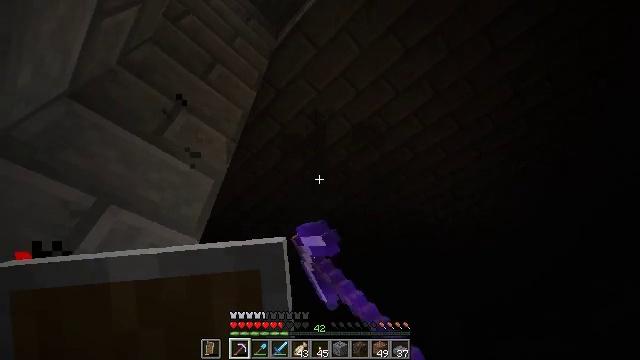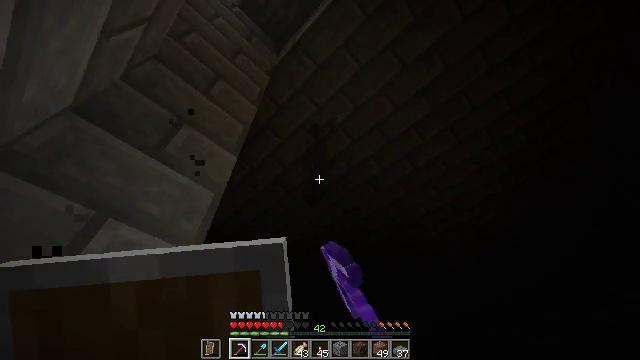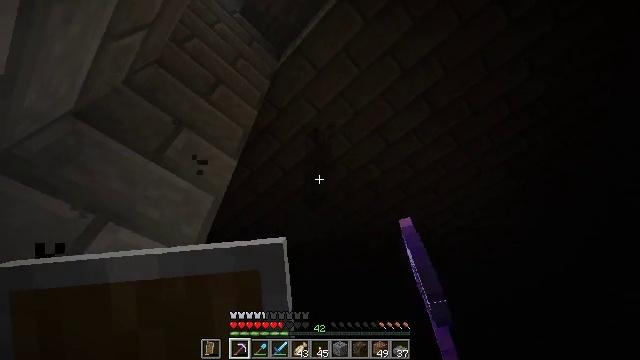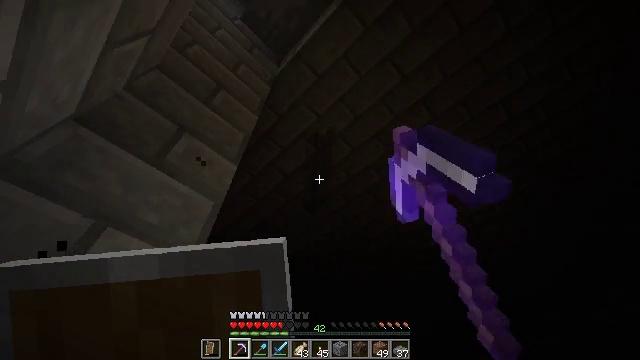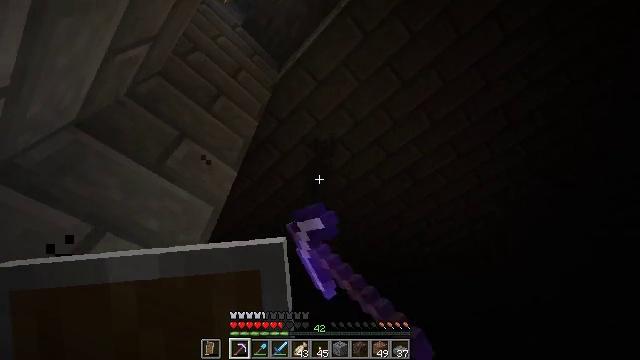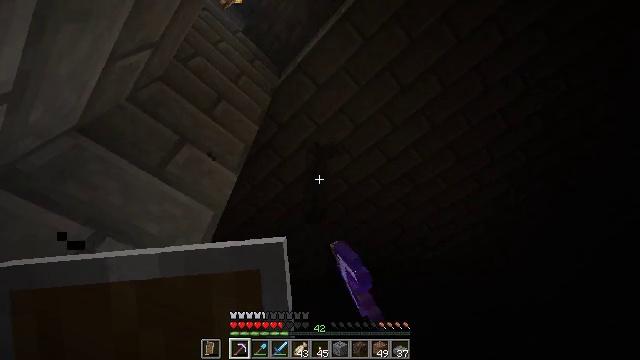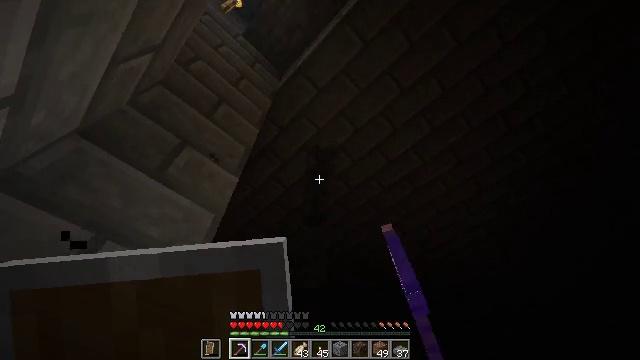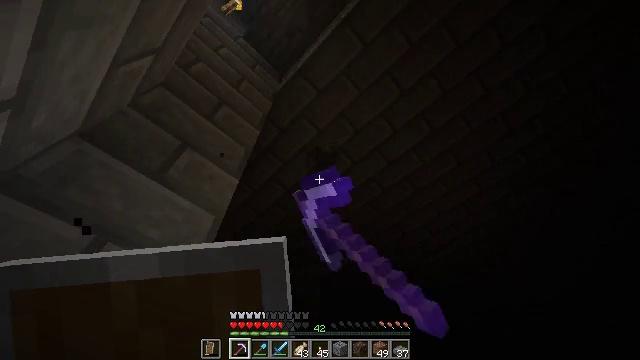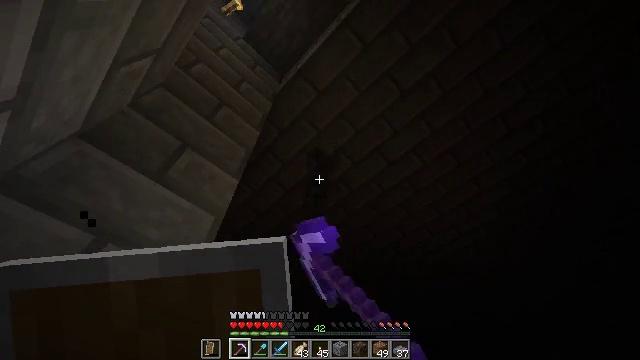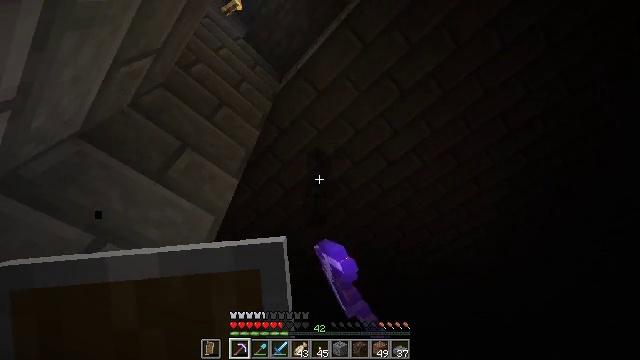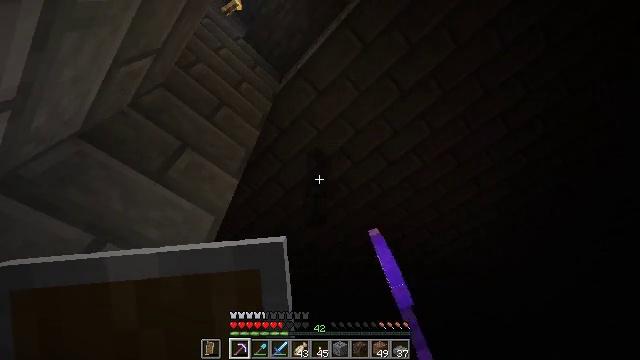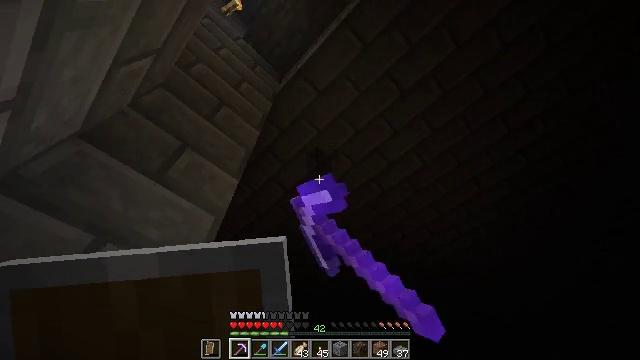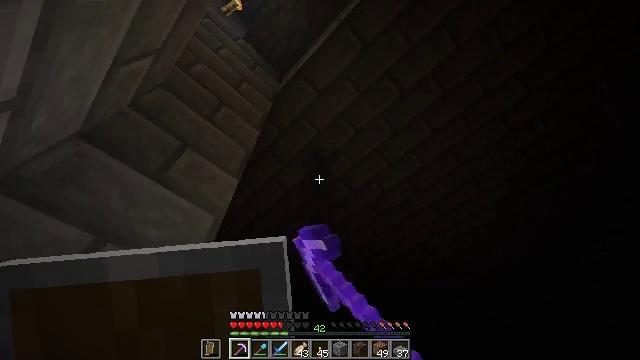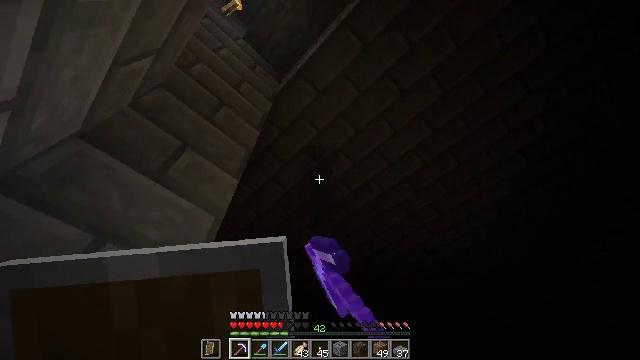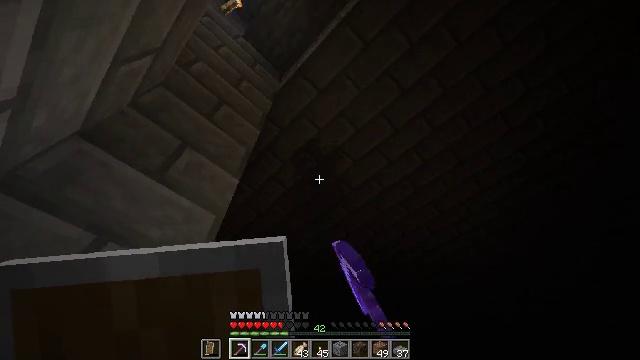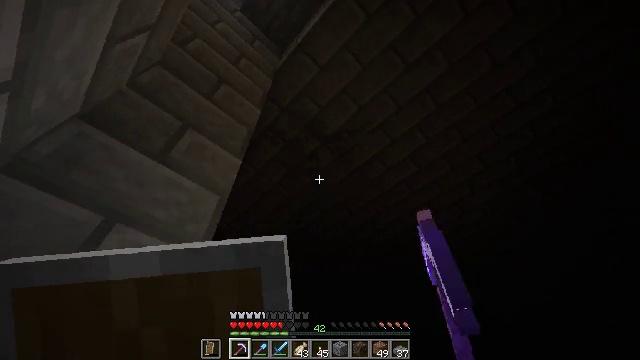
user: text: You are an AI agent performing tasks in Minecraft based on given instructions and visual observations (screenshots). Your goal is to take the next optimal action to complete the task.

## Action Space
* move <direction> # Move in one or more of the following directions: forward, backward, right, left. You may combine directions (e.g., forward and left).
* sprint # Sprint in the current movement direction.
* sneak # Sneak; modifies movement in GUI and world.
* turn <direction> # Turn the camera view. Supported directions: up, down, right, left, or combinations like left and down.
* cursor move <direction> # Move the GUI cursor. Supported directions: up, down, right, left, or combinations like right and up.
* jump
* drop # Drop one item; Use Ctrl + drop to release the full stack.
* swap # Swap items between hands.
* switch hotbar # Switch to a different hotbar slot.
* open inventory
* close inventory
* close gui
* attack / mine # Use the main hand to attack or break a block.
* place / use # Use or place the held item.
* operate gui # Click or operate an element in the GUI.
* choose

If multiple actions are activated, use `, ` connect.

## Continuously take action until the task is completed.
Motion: motion action
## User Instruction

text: Break the black stained glass pane to collect it.
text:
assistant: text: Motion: turn up, attack / mine
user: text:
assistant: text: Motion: attack / mine
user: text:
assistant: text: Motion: turn up, attack / mine
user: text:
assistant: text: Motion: turn up, attack / mine
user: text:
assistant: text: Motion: attack / mine
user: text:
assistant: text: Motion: attack / mine
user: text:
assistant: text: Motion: attack / mine
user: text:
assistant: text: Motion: attack / mine
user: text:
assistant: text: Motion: attack / mine
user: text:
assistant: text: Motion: attack / mine
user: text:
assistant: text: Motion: attack / mine
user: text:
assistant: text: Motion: attack / mine
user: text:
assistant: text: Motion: attack / mine
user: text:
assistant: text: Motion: attack / mine
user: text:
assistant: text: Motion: turn down, attack / mine
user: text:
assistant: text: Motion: turn down, attack / mine
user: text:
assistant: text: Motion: turn down, attack / mine
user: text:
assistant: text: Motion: turn down, attack / mine
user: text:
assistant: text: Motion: turn down
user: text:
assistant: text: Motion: turn down
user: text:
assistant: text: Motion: turn down
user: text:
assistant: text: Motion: turn down
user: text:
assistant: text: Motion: no_op
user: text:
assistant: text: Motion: turn down
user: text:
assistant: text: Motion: turn down
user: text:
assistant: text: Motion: turn down
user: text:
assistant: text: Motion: turn down
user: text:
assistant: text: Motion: no_op
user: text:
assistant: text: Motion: attack / mine
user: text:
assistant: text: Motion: attack / mine